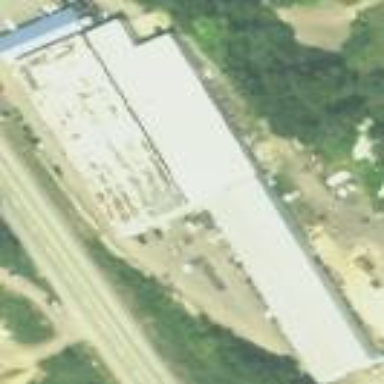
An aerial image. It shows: Commercial building.